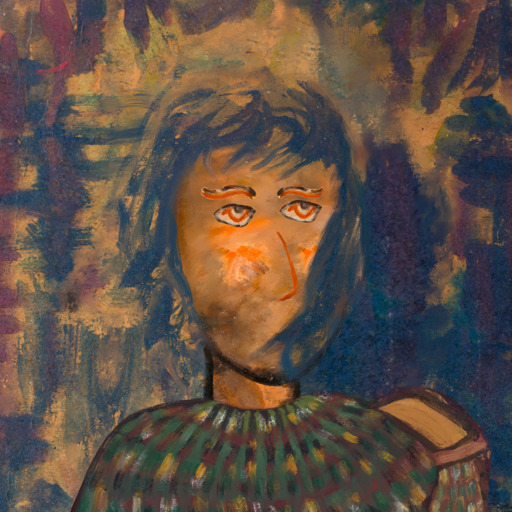
Background: InTheSun, Head And Neck Side: Gypsy_Queen, Face Side: Experience, Bust: After_Raid, Hair Side: In_The_Sun, Head Accessory: Blank, Second Necklace: Blank, Necklace: Blank, Baby: Blank